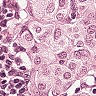
Metastatic tissue present: yes